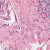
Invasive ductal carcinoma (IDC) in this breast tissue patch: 0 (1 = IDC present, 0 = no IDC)